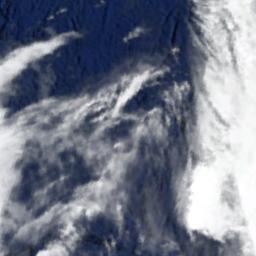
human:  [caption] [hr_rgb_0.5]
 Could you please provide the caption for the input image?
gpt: A thick white cloud floats on the deep blue sea .

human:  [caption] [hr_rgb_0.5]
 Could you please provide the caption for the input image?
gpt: The stratus clouds are located above the surface of the sea .

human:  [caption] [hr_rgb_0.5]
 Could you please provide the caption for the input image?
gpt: Large fluffy white clouds on blue sea .

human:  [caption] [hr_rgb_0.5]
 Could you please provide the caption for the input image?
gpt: The white cloud is above blue sea .

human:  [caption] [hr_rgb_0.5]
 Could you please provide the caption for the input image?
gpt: There are thick white clouds over a blue sea .